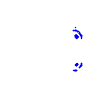
Particle: pion